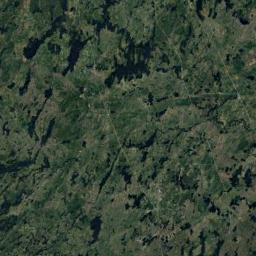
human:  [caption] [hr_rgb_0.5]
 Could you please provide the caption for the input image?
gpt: The wetland consists of dry and green plants and water .

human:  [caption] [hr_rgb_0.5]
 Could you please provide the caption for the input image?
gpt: This wetland is totally covered with vegetation .

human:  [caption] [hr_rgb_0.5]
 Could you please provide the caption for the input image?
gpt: There are many different areas of water surrounded by wetlands .

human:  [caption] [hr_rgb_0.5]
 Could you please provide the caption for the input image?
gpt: The river appearance in a wetland is covered with large green and brown mixed dense vegetation .

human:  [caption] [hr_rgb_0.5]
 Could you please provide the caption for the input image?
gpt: There are many water areas on the wetland .